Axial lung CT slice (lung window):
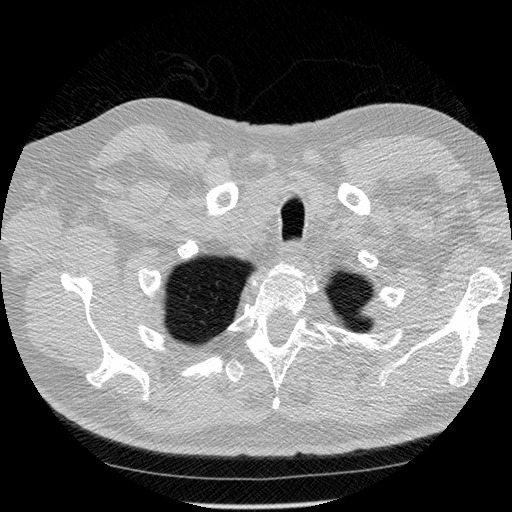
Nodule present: no